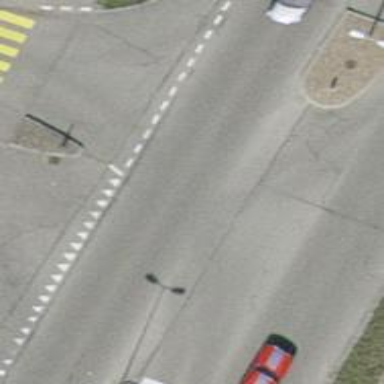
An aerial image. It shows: Secondary road with separate asphalt sidewalk.